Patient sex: M
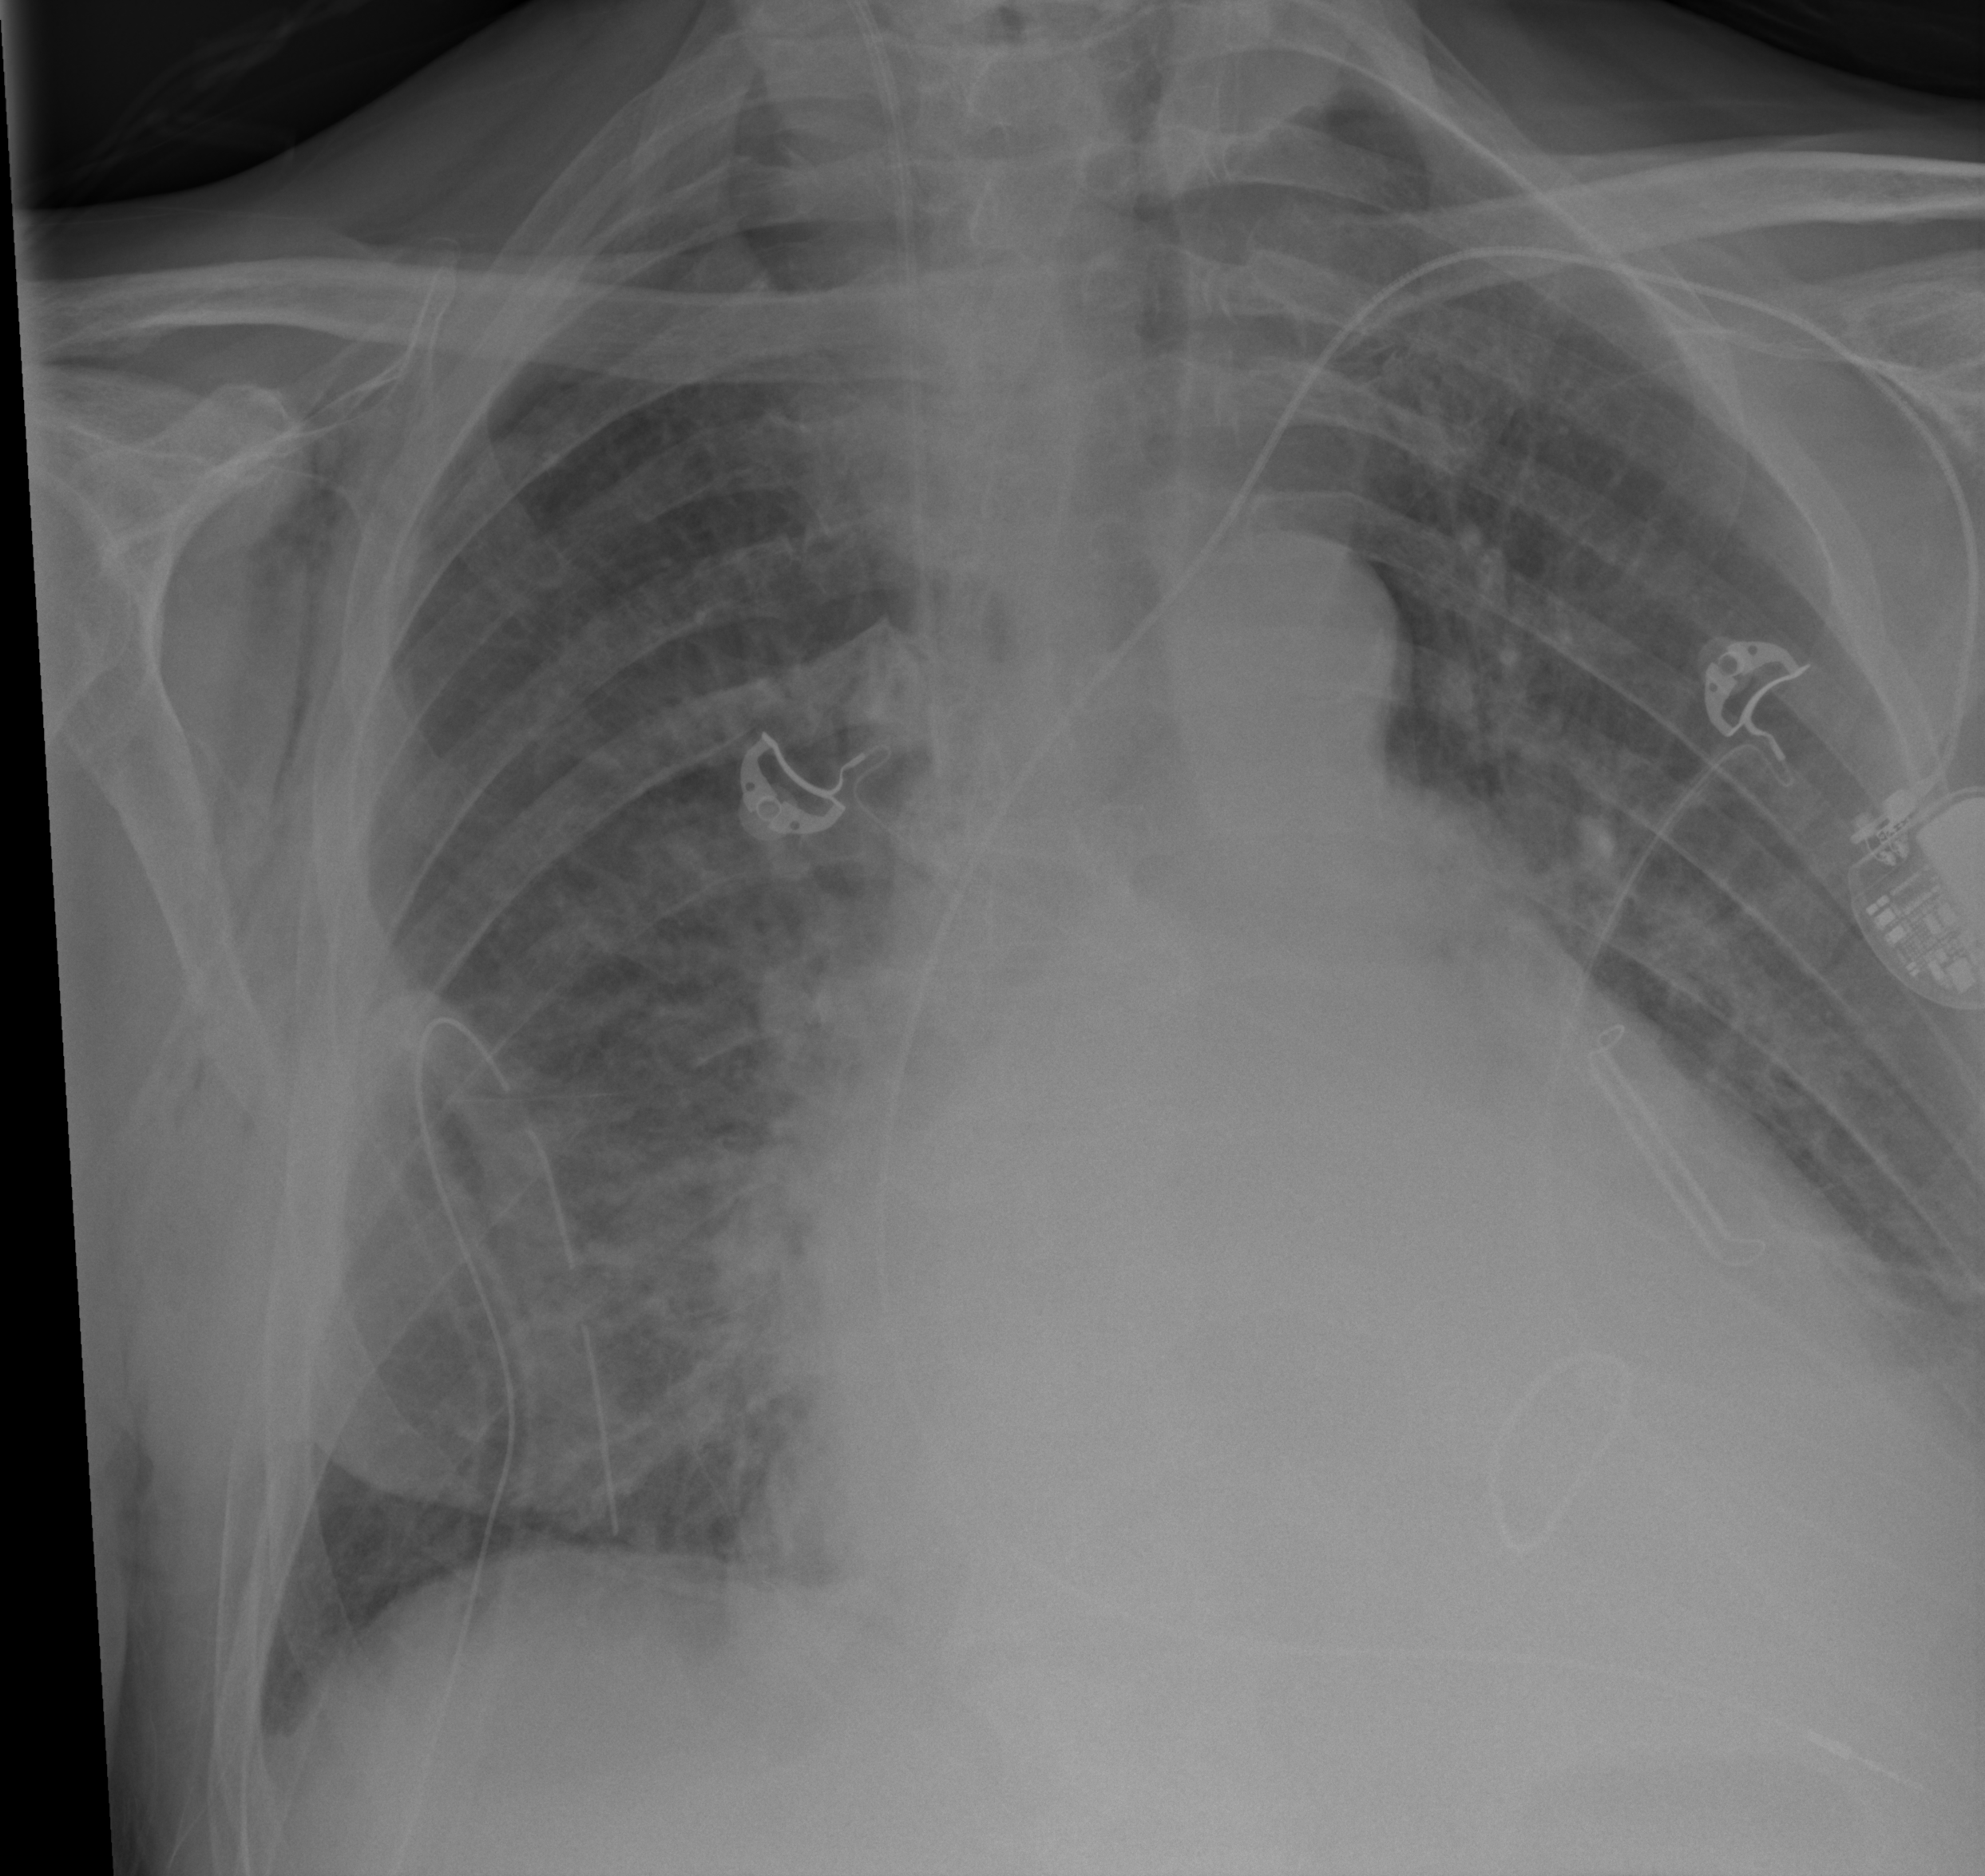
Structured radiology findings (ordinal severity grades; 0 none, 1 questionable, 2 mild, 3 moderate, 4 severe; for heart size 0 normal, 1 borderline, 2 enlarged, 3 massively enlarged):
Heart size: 3
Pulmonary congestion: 2
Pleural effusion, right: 2
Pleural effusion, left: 2
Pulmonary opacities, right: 2
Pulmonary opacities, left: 0
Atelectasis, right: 2
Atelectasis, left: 2